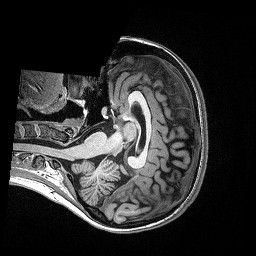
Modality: T1w
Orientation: axial
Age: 28
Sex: female
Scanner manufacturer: siemens
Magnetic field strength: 3 T
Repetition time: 2.4 s
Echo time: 0.03 s